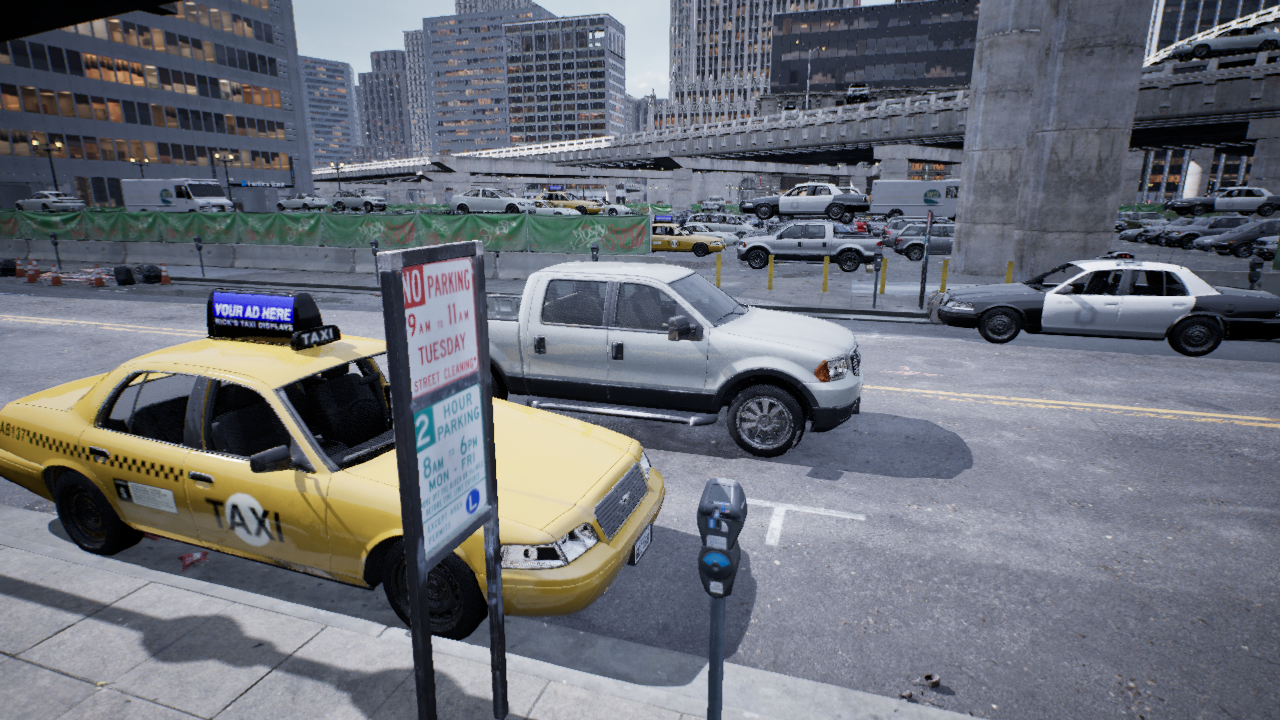
Venue: downtown
Lighting: overcast
Vehicle rig: pickup